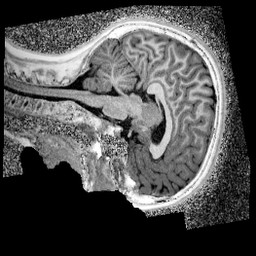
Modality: UNIT1_denoised
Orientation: sagittal
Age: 11
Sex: female
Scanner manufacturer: siemens
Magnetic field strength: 3 T
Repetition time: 4 s
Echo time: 0.00299 s